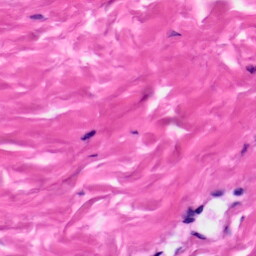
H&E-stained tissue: Skin